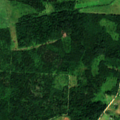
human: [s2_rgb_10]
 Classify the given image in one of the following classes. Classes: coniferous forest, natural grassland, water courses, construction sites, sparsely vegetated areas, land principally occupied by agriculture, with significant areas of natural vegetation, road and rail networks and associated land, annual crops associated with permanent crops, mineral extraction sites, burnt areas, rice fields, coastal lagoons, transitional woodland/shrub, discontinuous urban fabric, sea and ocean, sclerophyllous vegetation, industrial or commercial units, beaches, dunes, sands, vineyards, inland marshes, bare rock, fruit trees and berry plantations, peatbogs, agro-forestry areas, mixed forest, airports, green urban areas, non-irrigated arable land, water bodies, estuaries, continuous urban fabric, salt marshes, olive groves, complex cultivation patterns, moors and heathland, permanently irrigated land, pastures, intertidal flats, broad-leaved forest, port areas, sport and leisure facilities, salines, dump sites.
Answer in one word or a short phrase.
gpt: non-irrigated arable land, pastures, complex cultivation patterns, broad-leaved forest, mixed forest